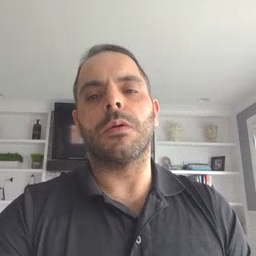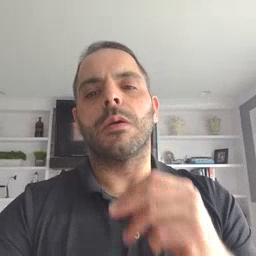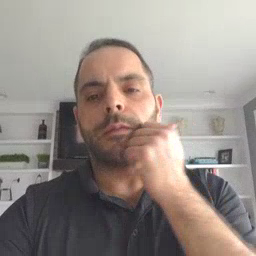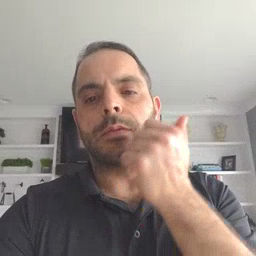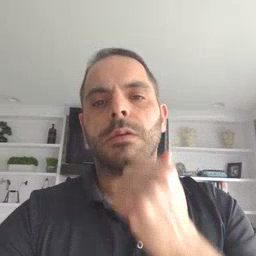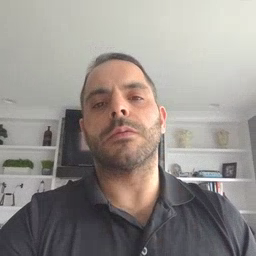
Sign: every